Question: I have an embedded svg that is will only stretch to about 2/3 of it's container size. I would like to get it to fill the entire container.
Here's how it currently looks:

I have a plunker here showing the embedded svg: <URL>
The simplified svg structure is like this:
'''
<svg id="approach_shot" viewBox="0 0 360 360" preserveAspectRatio="xMinYMin meet" class="content">
<rect fill="#FFFFFF" stroke="#000000" stroke-width="0.5" width="360" height="360"></rect>
<g id="green">
<defs>
<circle id="ball" r="6" stroke="#000000" fill="#FFFFFF" stroke-width="0.5"></circle>
</defs>
<g>
<path fill="#005C1F" stroke="#005C1F" stroke-width="0.75" stroke-miterlimit="10" d="M42.09 171.26c-10.48-25.3-9.77-52.43-0.17-75.92l-18.48-7.65c-11.56 28.22-12.42 60.83 0.17 91.23 0.08 0.2 0.17 0.4 0.25 0.6l18.48-7.65C42.26 171.65 42.17 171.46 42.09 171.26z"/>
more paths...
</g>
<g id="shots">
<use xlink:href="#ball" transform="translate(150,150) scale(1.0)" />
</g>
</g>
</svg>
'''
I've been hacking on this for a few hours, and nothing I do impacts that green image. The outer rectangle fills the container just fine.
Thanks for your help!
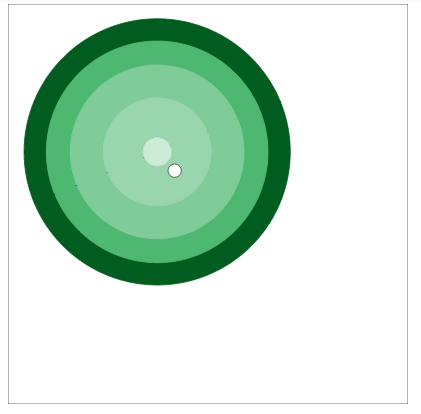
Answer: The simplest way is to fix your 'viewBox' attribute. You currently have it set to a width and height of 360, when your circle is only about 247 in diameter.
The top-left of the circle is at roughly (11, 9.5), so changing your viewBox to:
'''
viewBox="11 9.5 247 247"
'''
will cause it to fill your viewport.
How did I determine the dimensions of the circle? I used a little bit of javascript and called the 'getBBox()' function on the element with id="green".
'''
var b = document.getElementById("green").getBBox();
alert(b.x+" "+b.y+" "+b.width+" "+b.height);
'''
<URL>